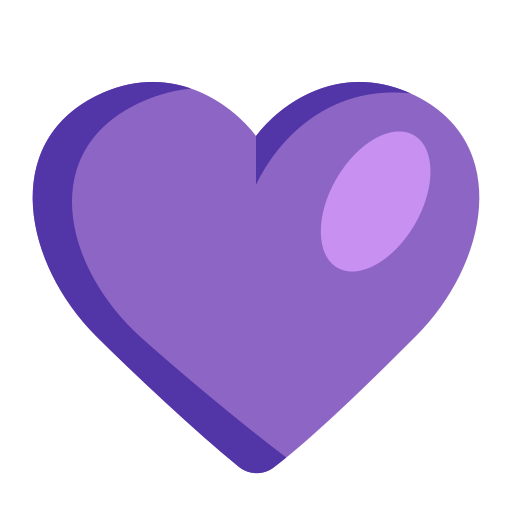
purple heart flat